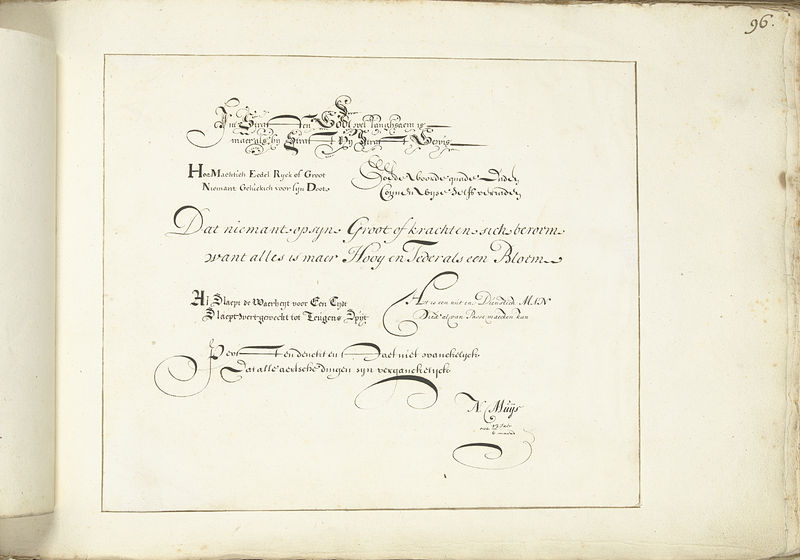
Titel: Demonstratie van schoonschrijfkunst
Künstler: Nicolaas Muys
Standort: Amsterdam
Institution: Rijksmuseum
Schlagwörter: geschwungen, schwarz, weiss, alt, rahmen, signatur, schrift, papier, ornamente, verzierung, unterschrift, buch, schlicht, seite, text, niederländisch, schnörkel, brief, urkunde, altdeutsch, dokument, rahme, d, 96